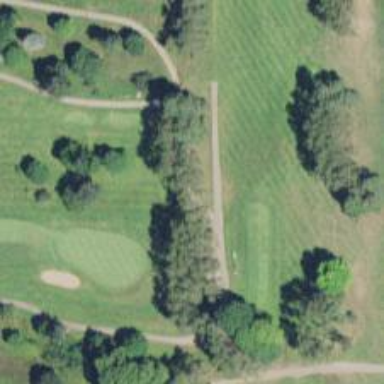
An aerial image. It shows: Service road used as golf cart path.